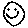
Label: smiley face